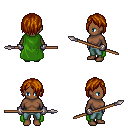
a pixel art fantasy rpg character, female body template, human, dark skin, green cape, teal pants, brunette bangs hairstyle, metal gloves, spear, four views (front, back, left, right), 2x2 character sprite sheet, small pixel art, hard edges, no anti-aliasing